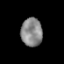
Tissue: prostate
Cell type: T cells
Senescence score: 0.3614
Nuclear area (px): 589
Mean DAPI intensity: 137.046